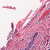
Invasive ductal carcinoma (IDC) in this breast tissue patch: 0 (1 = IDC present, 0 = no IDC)